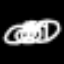
Label: angel